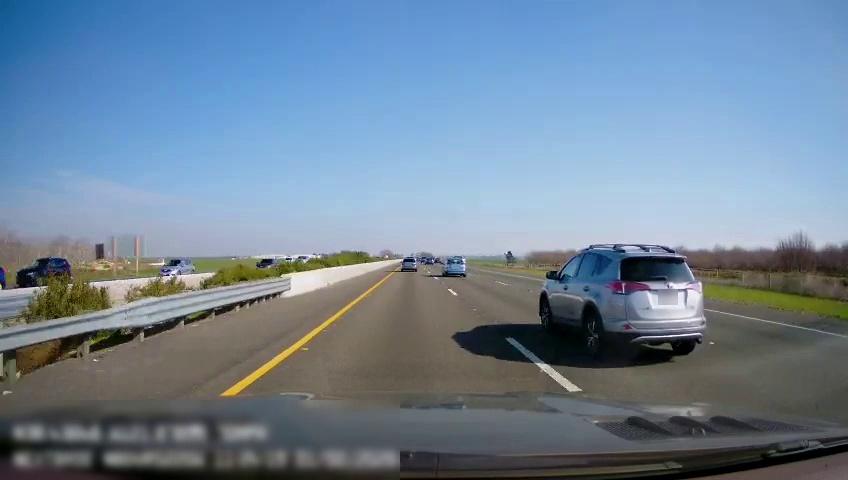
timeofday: Day
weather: Sunny
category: Drivable Space
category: Vehicles | Car
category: Vehicles | Car
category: Vehicles | SUV
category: Vehicles | Van
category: Vehicles | Car
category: Vehicles | SUV
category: Vehicles | SUV
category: Lanes | Current Lane
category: Lanes | Current Lane
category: Lanes | Alternate Lane
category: Lanes | Alternate Lane